Interaction volume radius: 10 \u00c5
Interaction volume height: 10 \u00c5
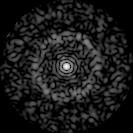
Disorder parameter: 0.8644